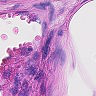
Metastatic tissue present: no